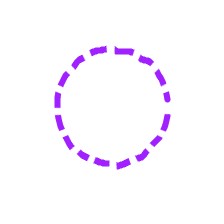
Shape: circle